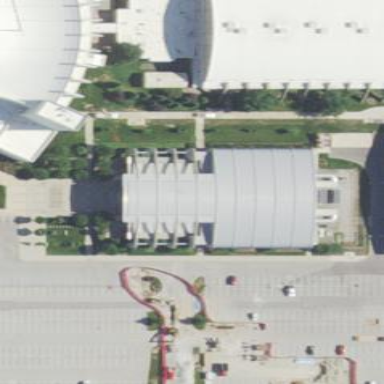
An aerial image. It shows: University building with sports center where basketball is played.